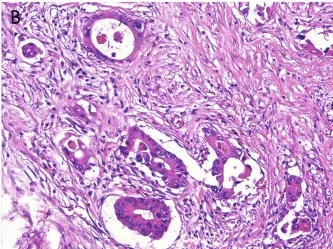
Pathological results of the patients after radical surgery. Lympho-vascular invasion is visible.
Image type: pathology (h&e)